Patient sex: M
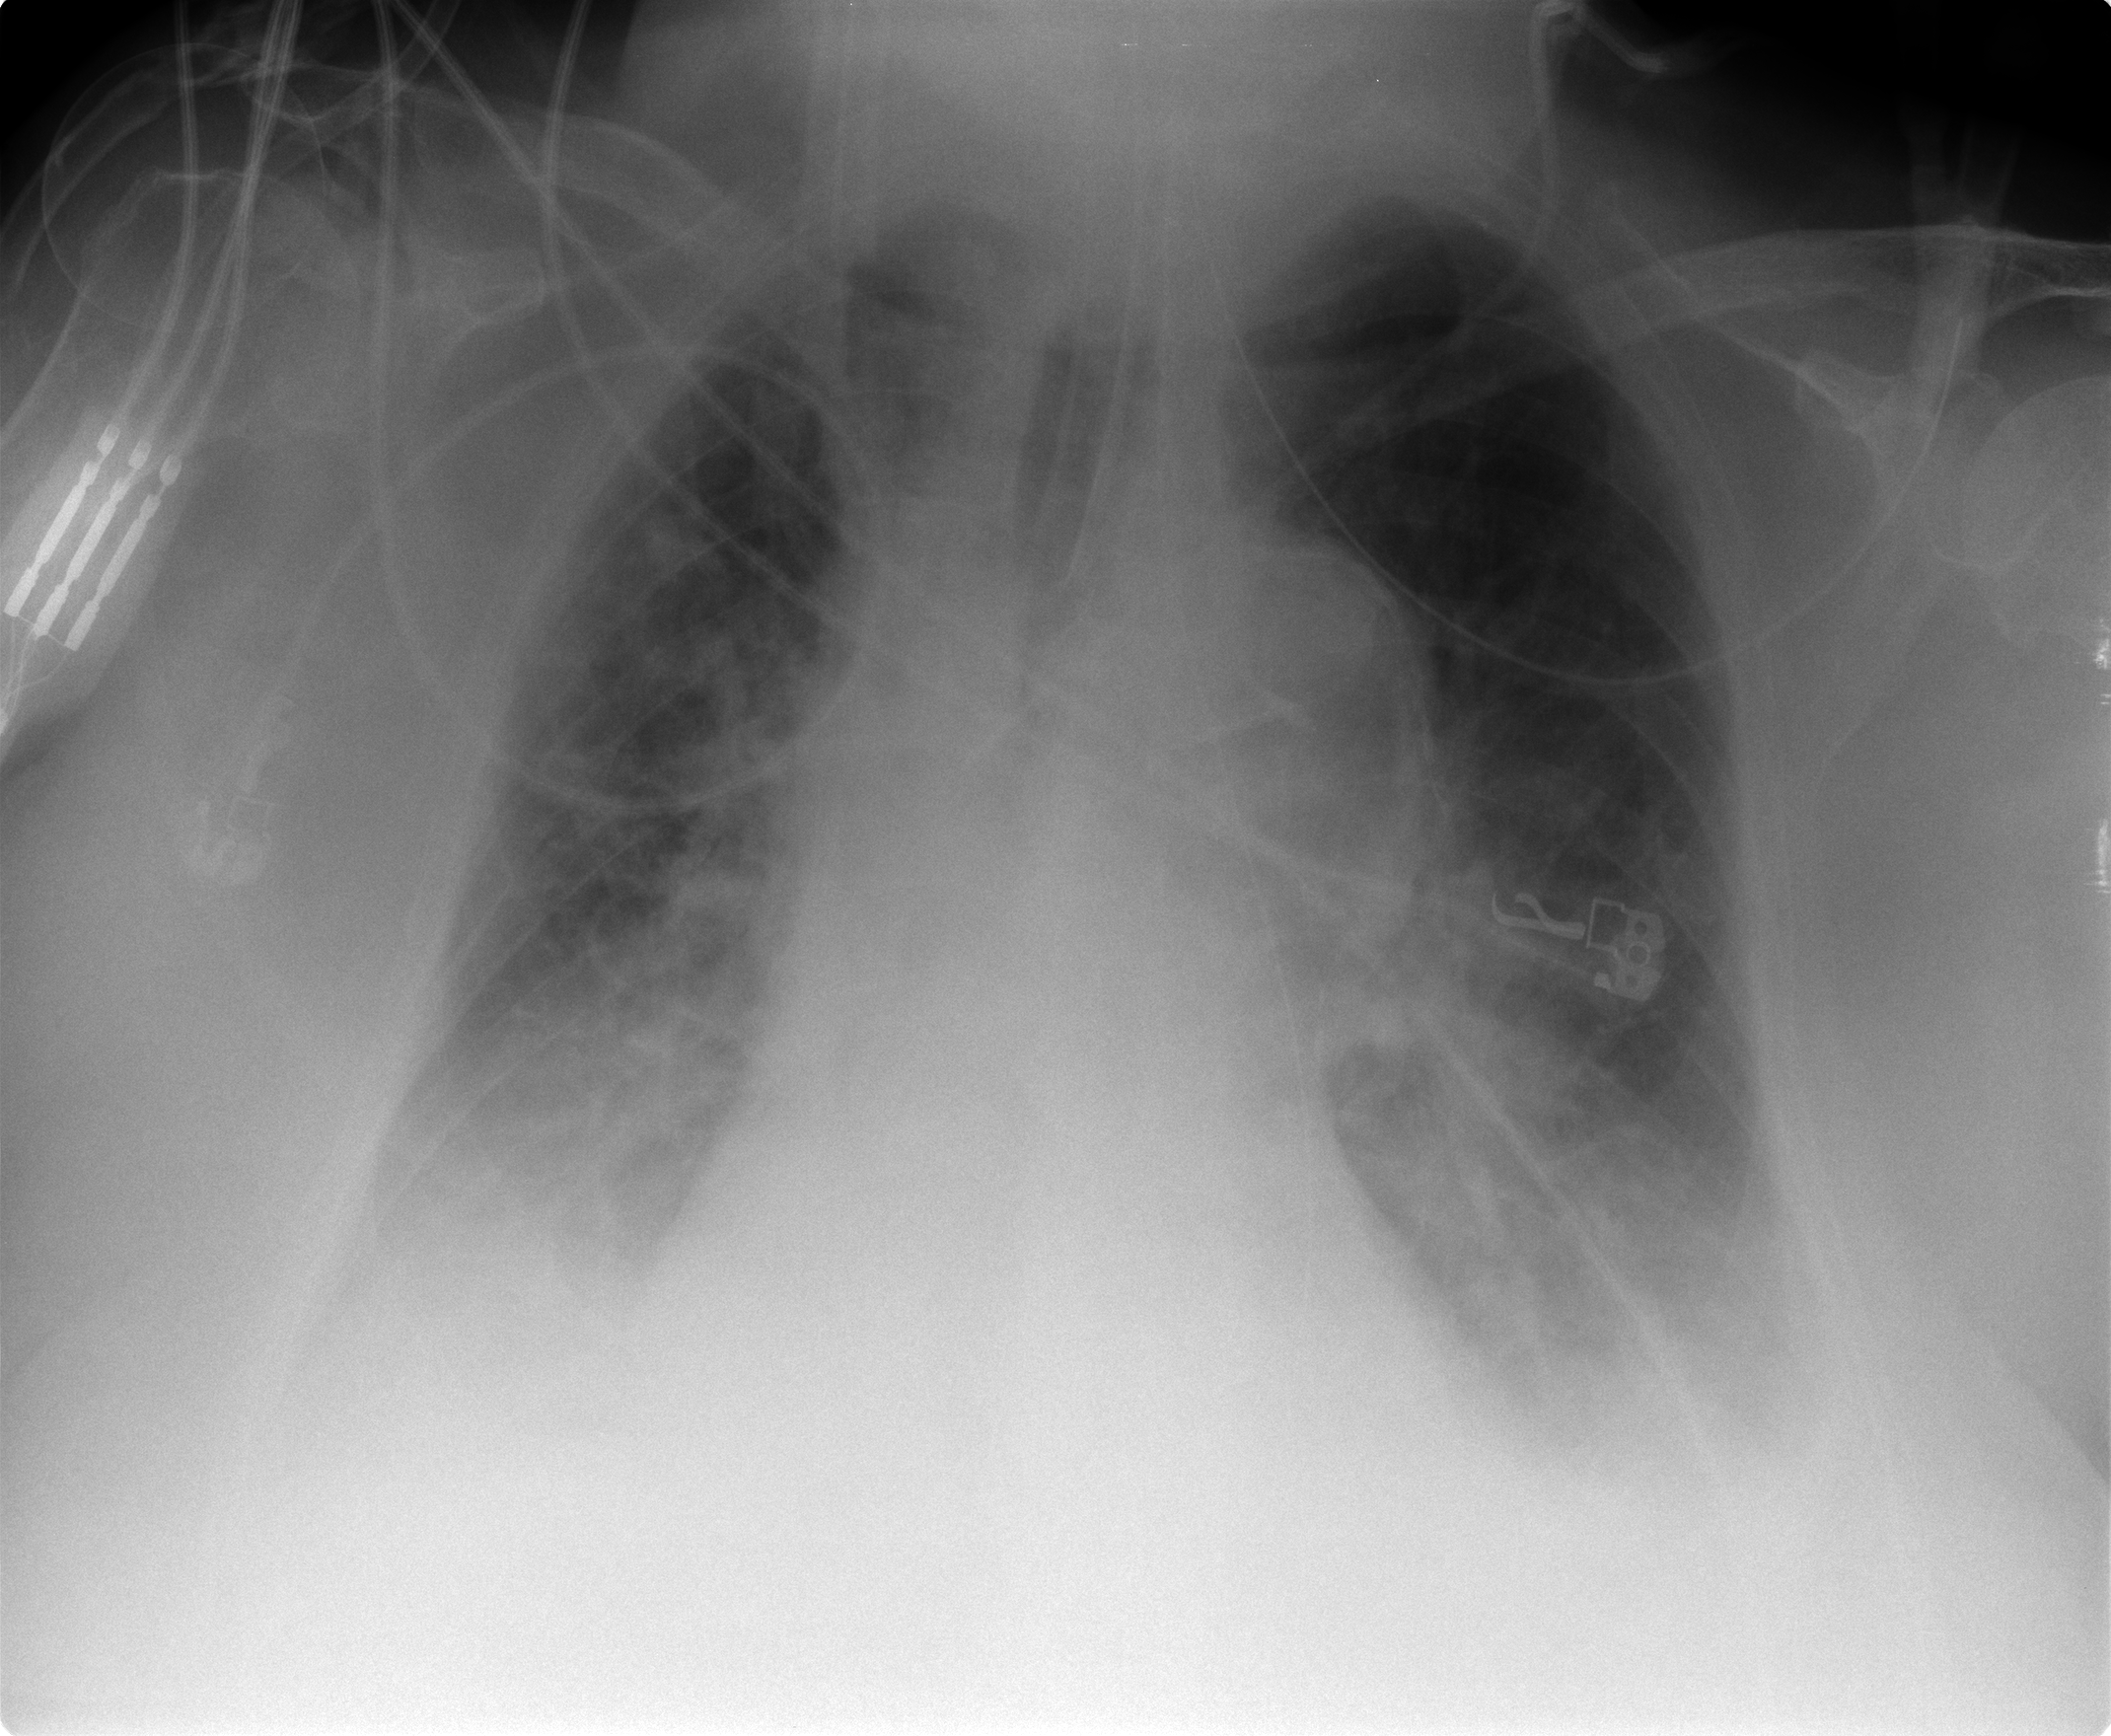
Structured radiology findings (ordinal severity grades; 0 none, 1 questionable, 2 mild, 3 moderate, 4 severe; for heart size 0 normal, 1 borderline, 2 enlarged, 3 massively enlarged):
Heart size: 2
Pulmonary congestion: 2
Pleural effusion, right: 3
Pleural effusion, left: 3
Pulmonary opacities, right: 2
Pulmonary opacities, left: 2
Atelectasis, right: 3
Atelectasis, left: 3